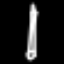
Label: pencil